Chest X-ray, AP view. Patient: 31 years old, sex F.
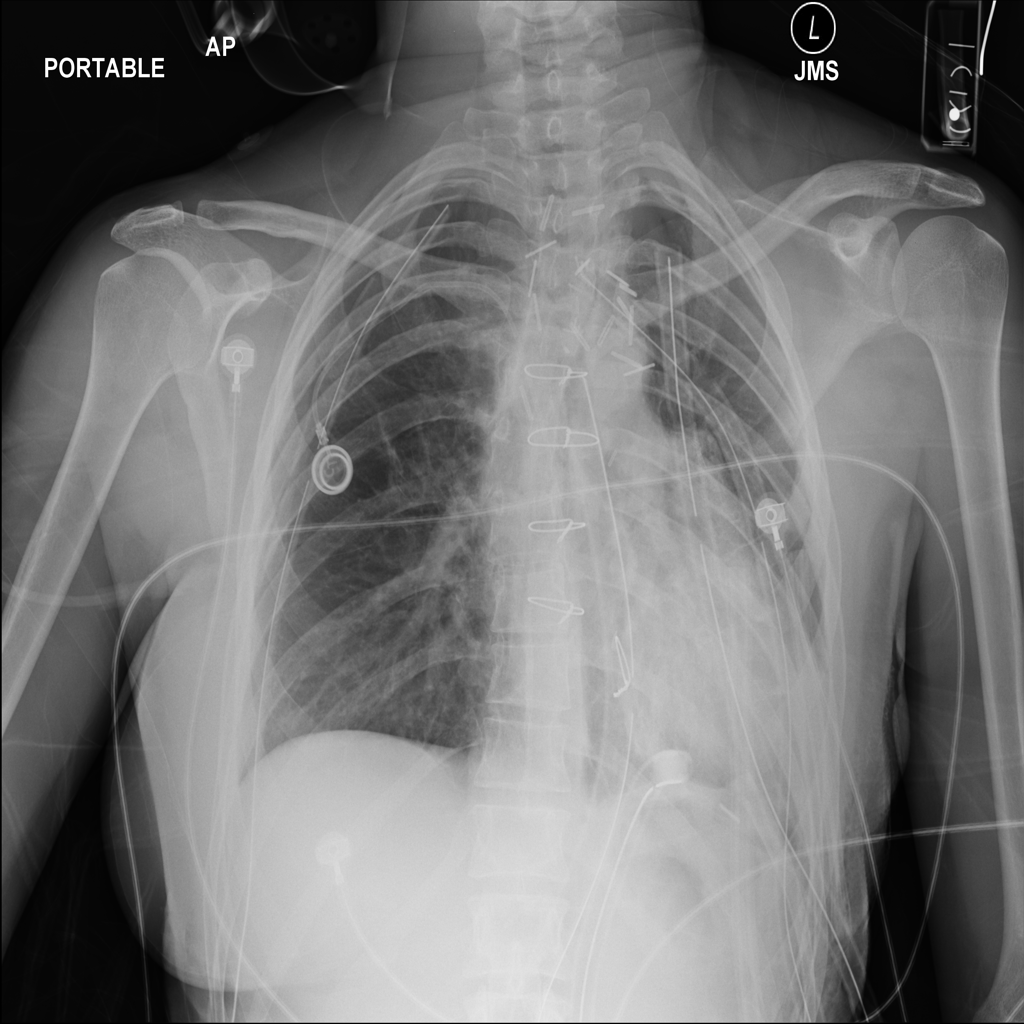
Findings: Atelectasis, Pneumothorax